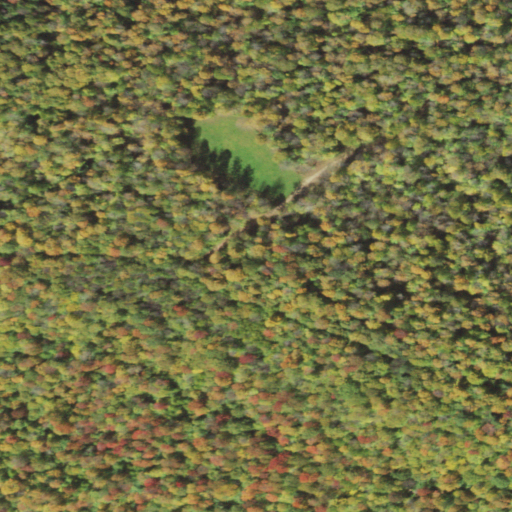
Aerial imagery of mountain in Pennsylvania named Cochran Hill containing deciduous forest and mixed forest